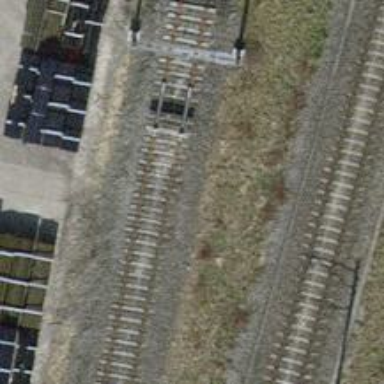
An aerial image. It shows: Railway buffer stop.